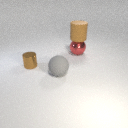
large brown rubber cylinder above large red metal sphere